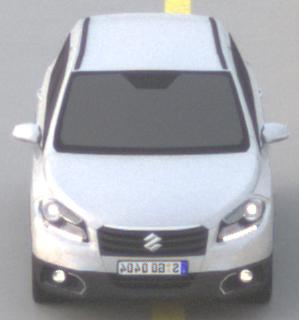
Make: Suzuki
Model: SX4 S-Cross 1.6
Detailed model: SX4 (II) S-Cross
Model produced from: 2013/10
Model produced until: 2015/08
Doors: 5
Color: white
Road condition: dry road
Daytime: sunrise or sunset
Contrast: low contrast